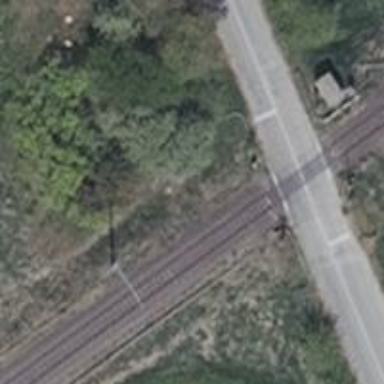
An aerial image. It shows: Railway signal.